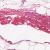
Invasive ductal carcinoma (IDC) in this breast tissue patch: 0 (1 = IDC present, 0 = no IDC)